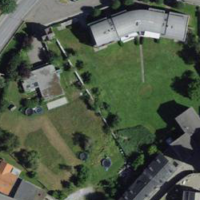
EUNIS habitat code: 54
Species observed at this site:
Corvus corone
Cyanistes caeruleus
Parus major
Chloris chloris
Milvus milvus
Pica pica
Phoenicurus ochruros
Fringilla coelebs
Passer domesticus
Turdus merula